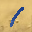
Label: 1